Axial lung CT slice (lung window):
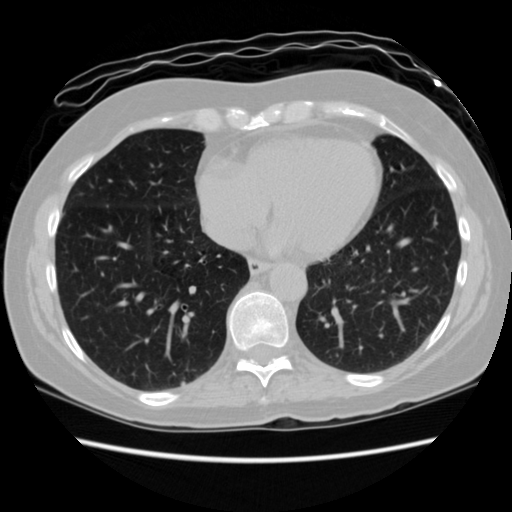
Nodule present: yes
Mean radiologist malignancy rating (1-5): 2.5